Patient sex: F
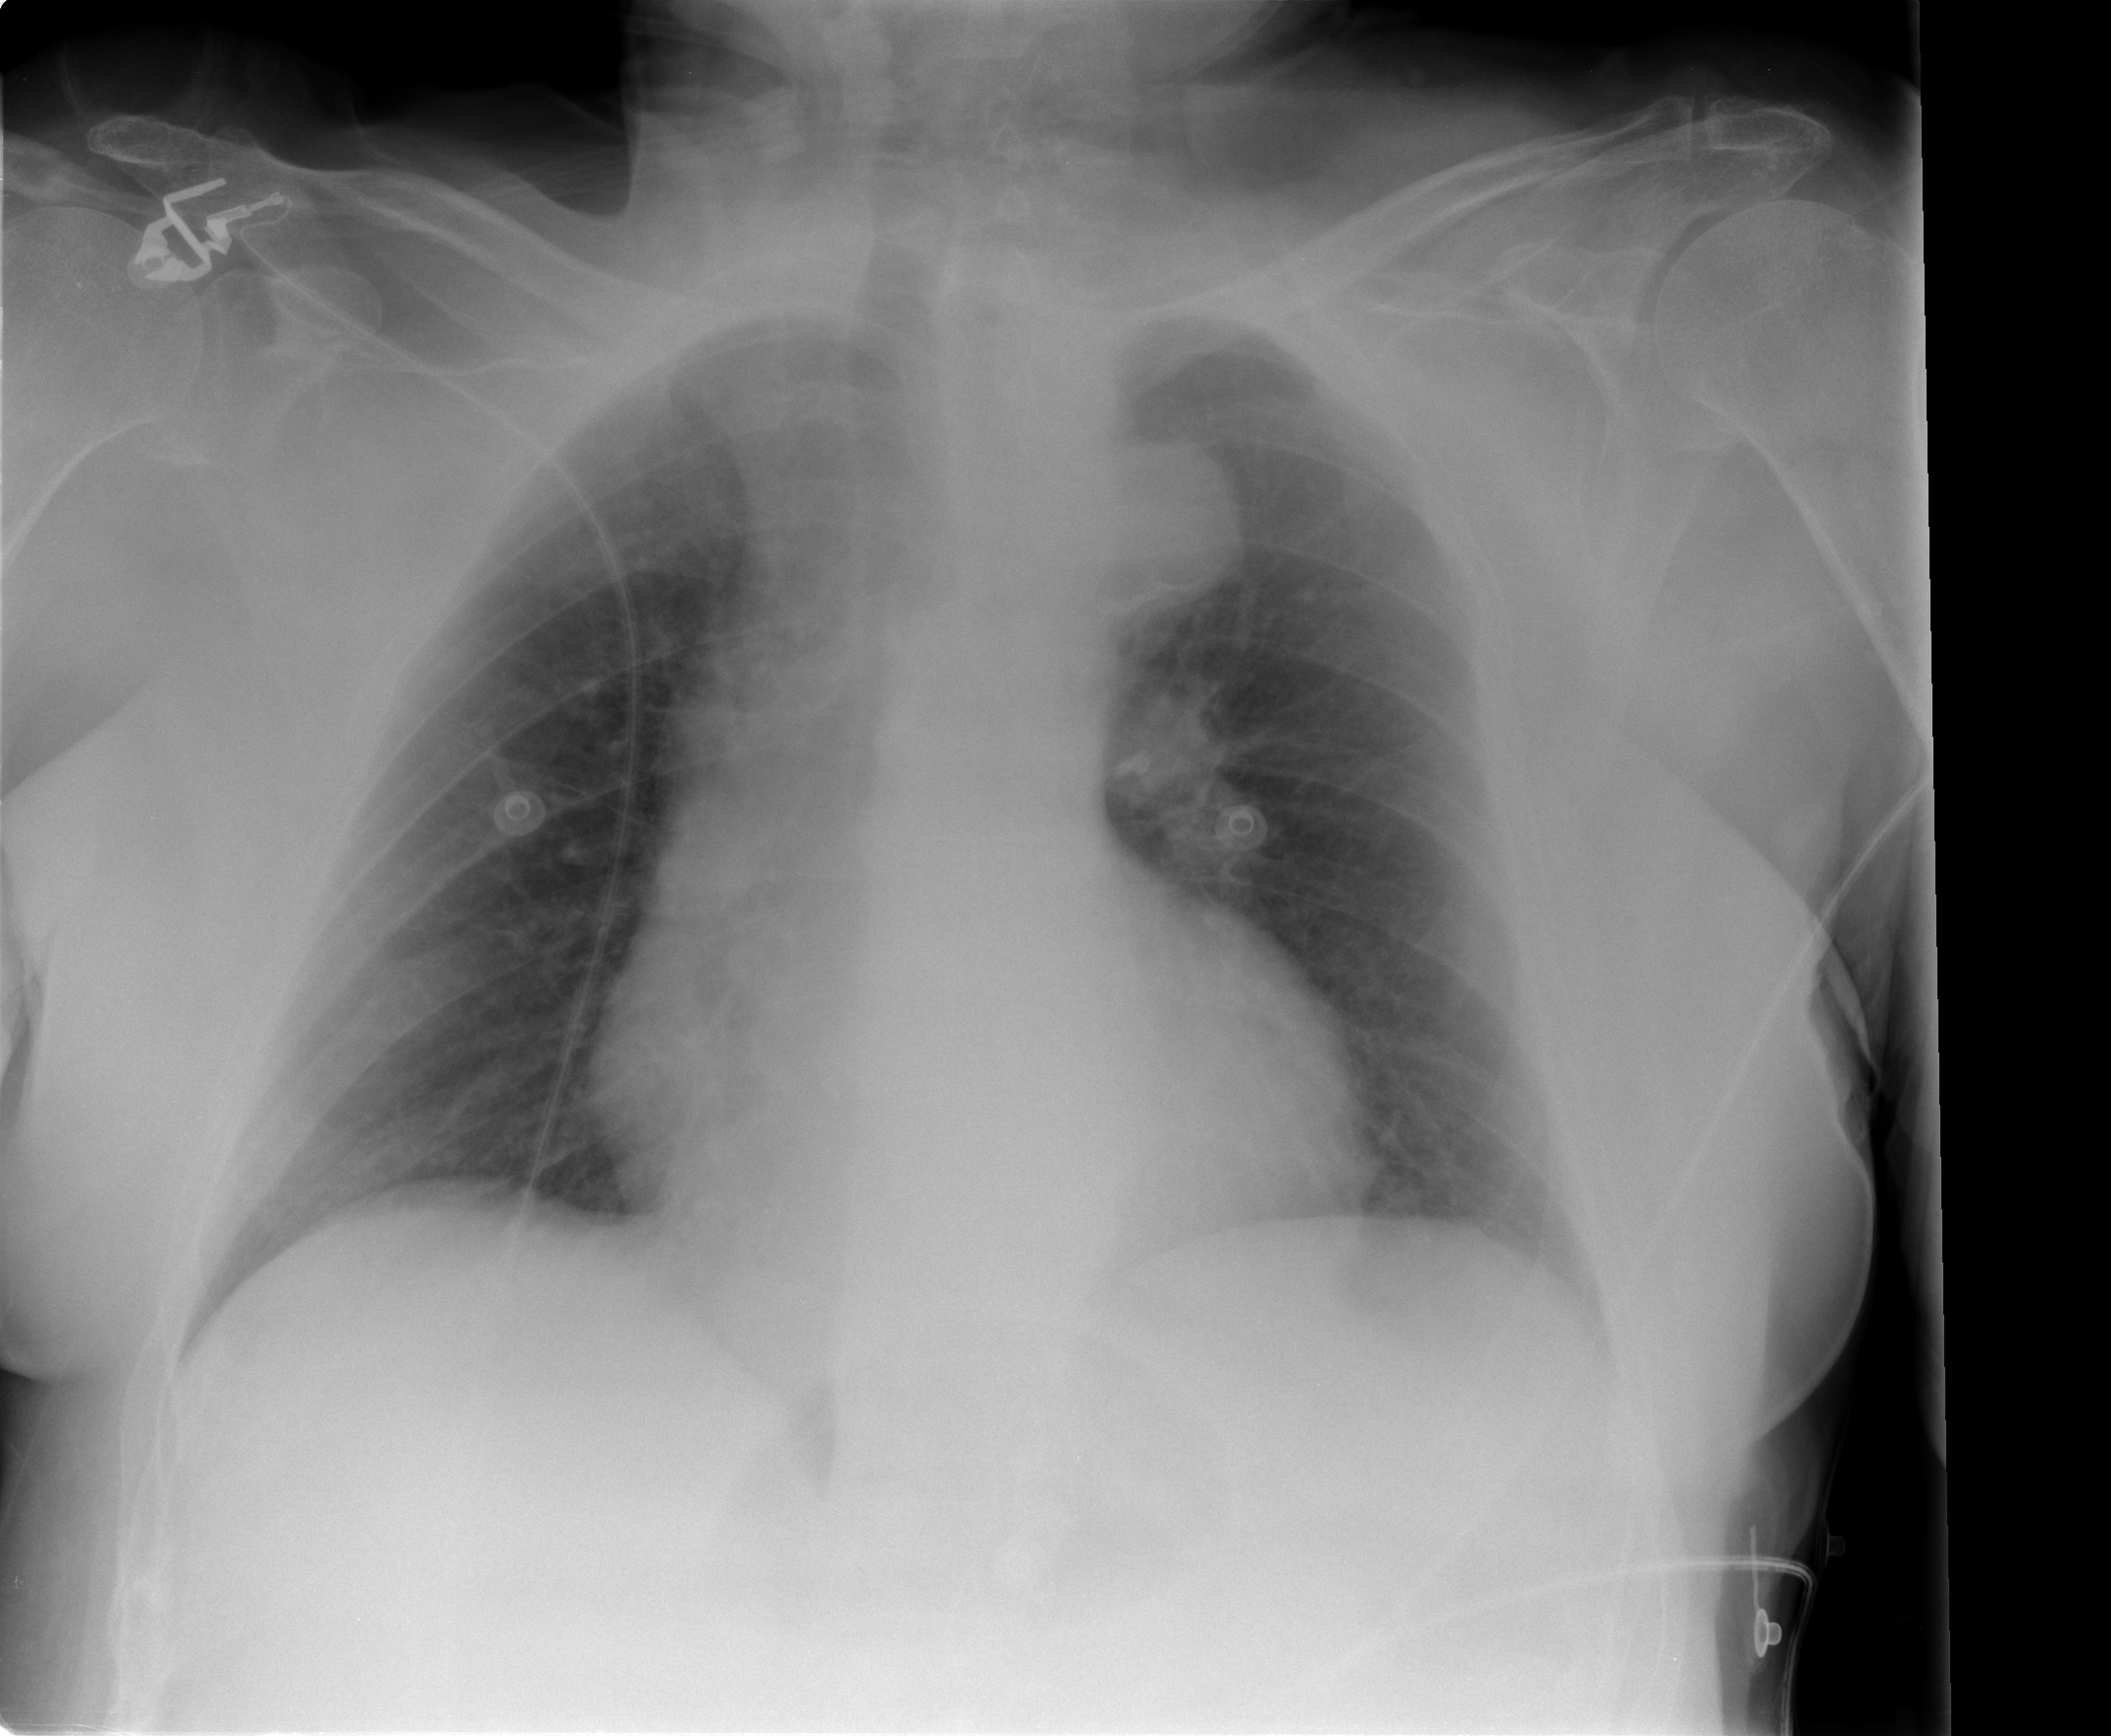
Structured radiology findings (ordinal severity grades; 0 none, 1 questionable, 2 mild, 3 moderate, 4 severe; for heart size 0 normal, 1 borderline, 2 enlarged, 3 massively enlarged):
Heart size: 0
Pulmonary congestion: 1
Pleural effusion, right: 0
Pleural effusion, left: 0
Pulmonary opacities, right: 0
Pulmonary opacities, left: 0
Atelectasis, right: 0
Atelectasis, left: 0